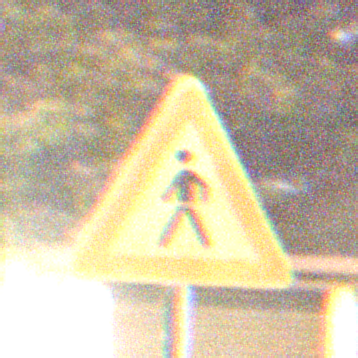
Verkehrszeichen: FussgaengerRechts
Umgebung: Outdoor, Suburban
Tageszeit: Night
Wetter: PartlyCloudy
Licht: Artificial
Jahreszeit: NotSpecified
Kontrast: HighContrast